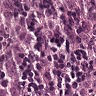
Metastatic tissue present: yes